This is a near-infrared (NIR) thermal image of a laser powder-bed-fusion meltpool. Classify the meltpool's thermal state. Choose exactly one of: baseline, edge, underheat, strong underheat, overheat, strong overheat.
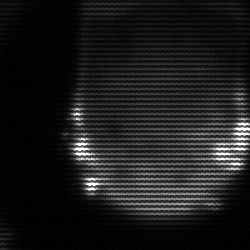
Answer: edge